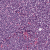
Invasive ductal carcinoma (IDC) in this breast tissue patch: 1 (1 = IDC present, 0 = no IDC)